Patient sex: M
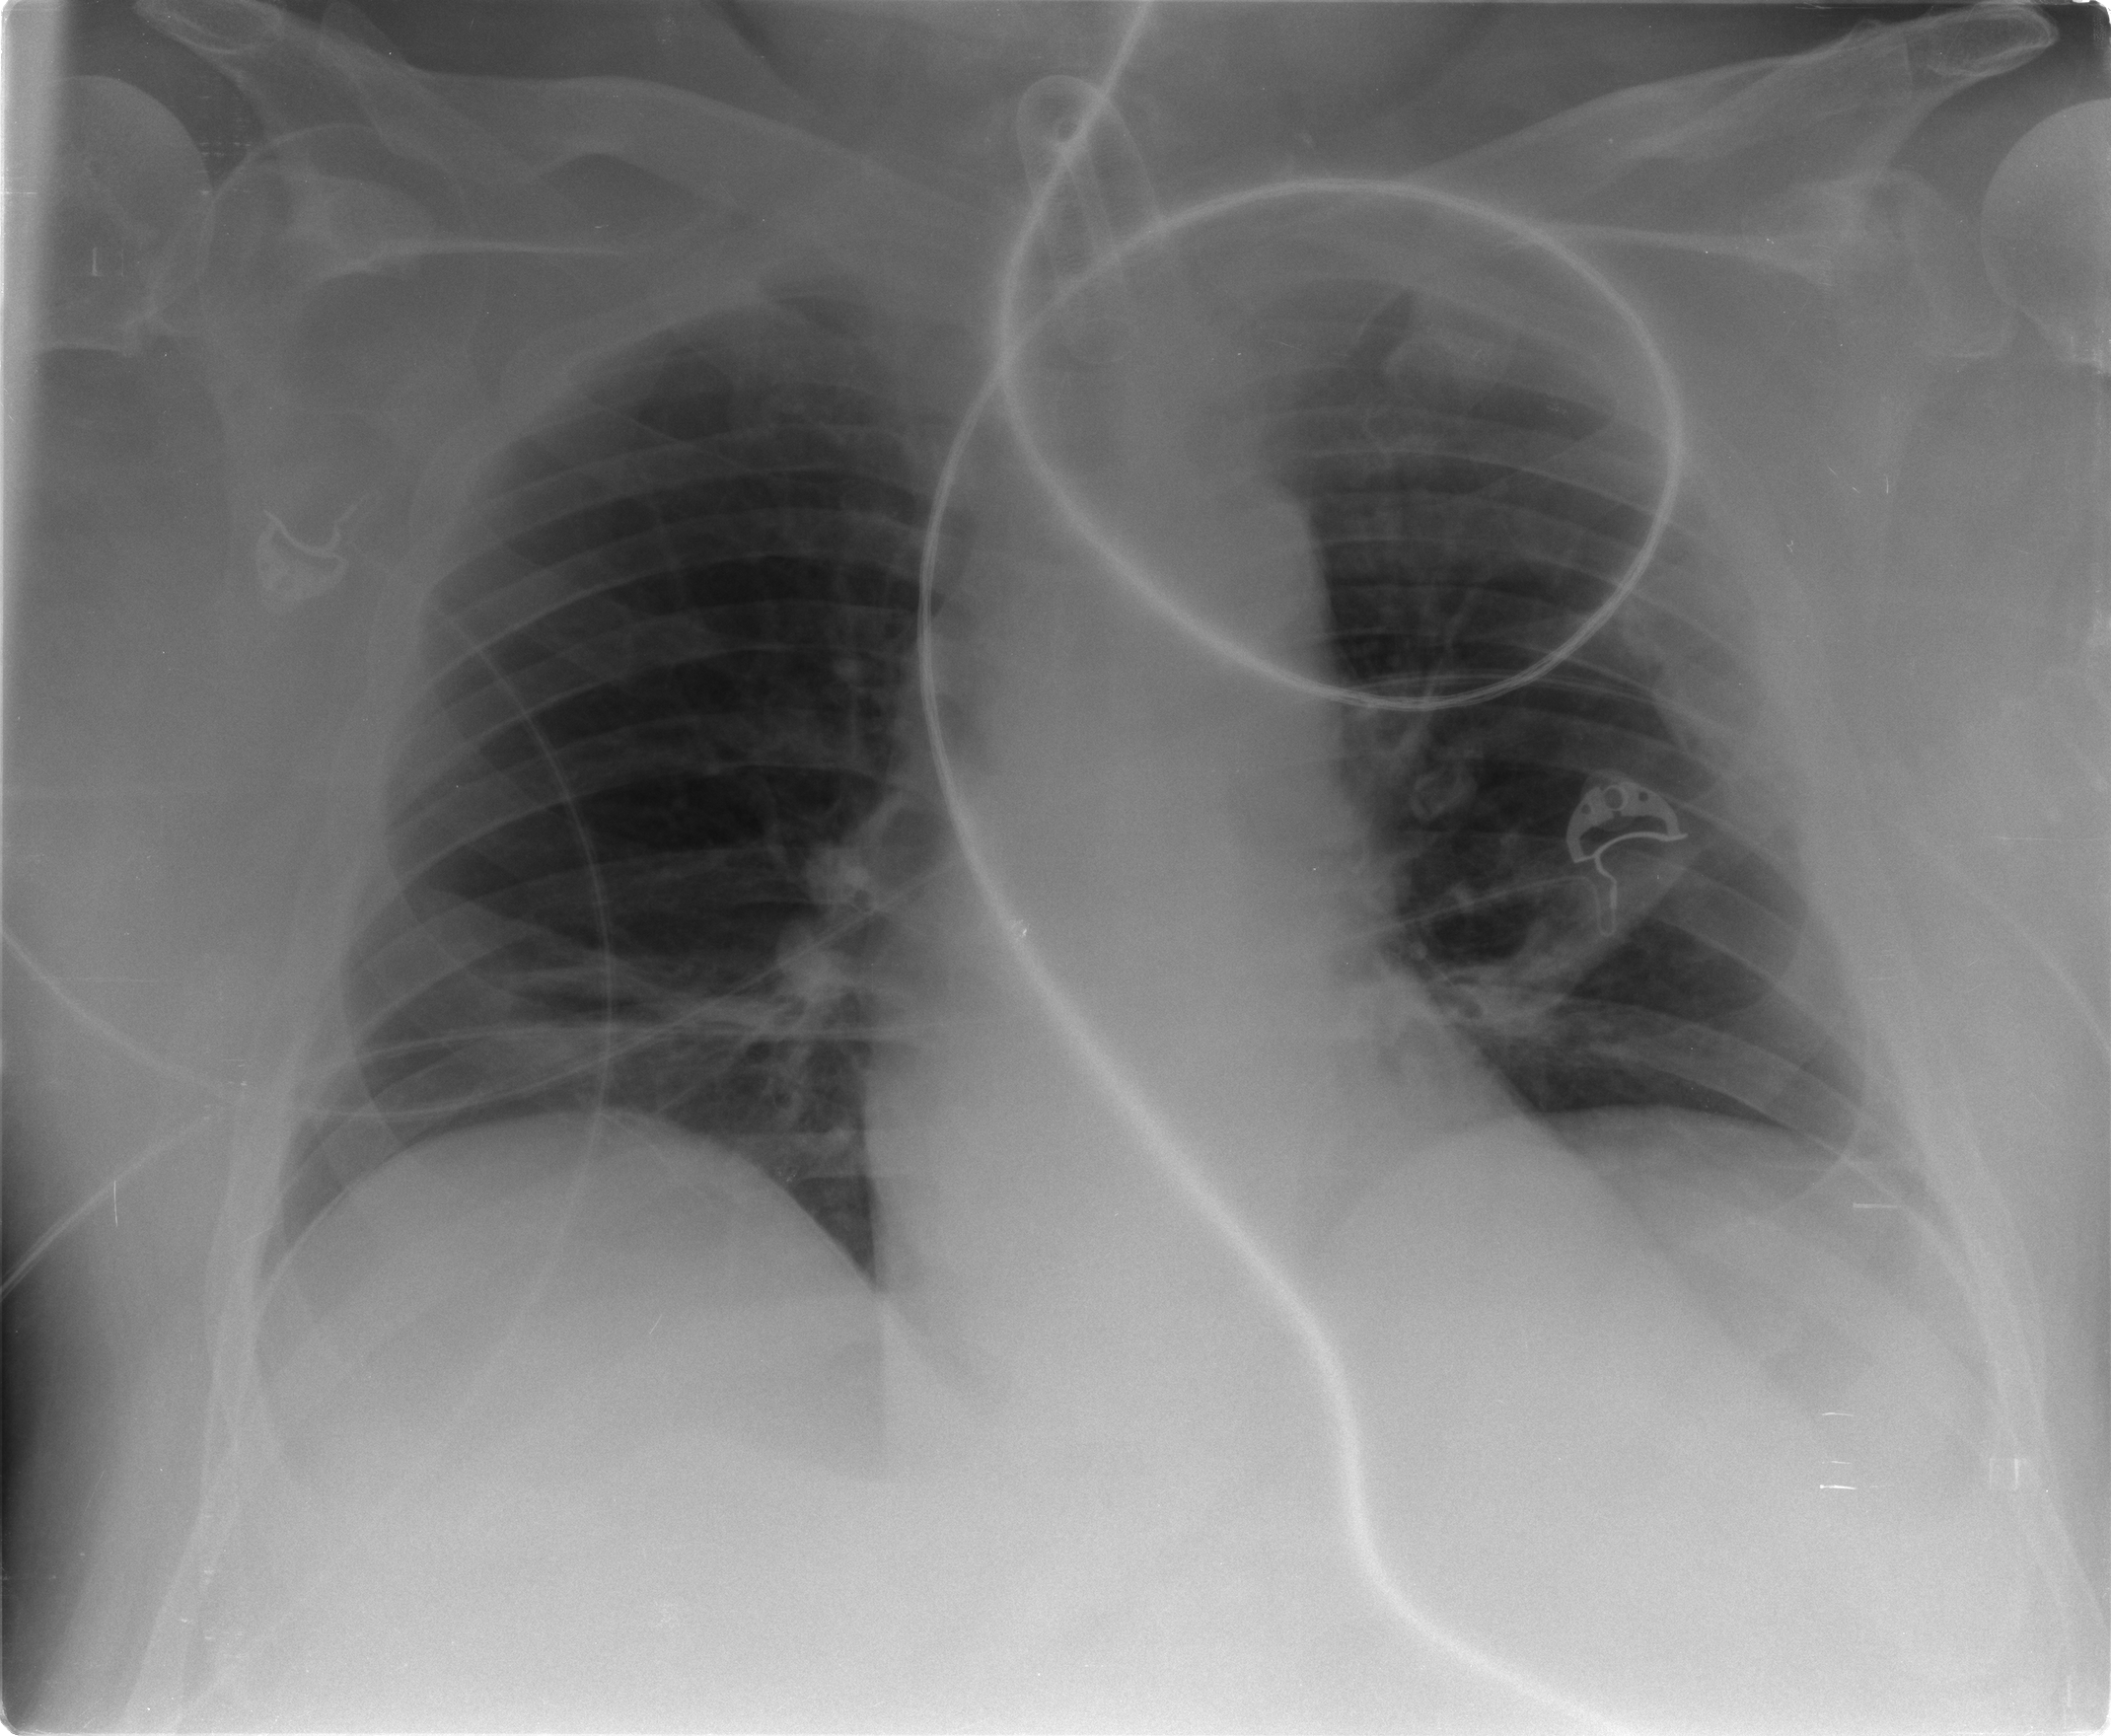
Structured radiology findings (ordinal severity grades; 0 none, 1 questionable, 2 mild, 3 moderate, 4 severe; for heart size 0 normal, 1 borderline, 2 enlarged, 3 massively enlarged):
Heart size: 0
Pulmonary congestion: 0
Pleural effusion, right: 0
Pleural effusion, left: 0
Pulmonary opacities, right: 0
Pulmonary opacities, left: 0
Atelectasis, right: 2
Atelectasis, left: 1